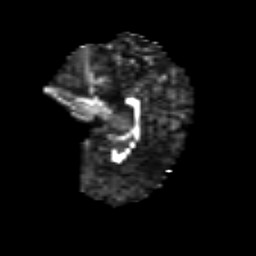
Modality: FA
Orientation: sagittal
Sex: male
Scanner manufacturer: siemens
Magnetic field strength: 3 T
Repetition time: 5 s
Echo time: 0.071 s